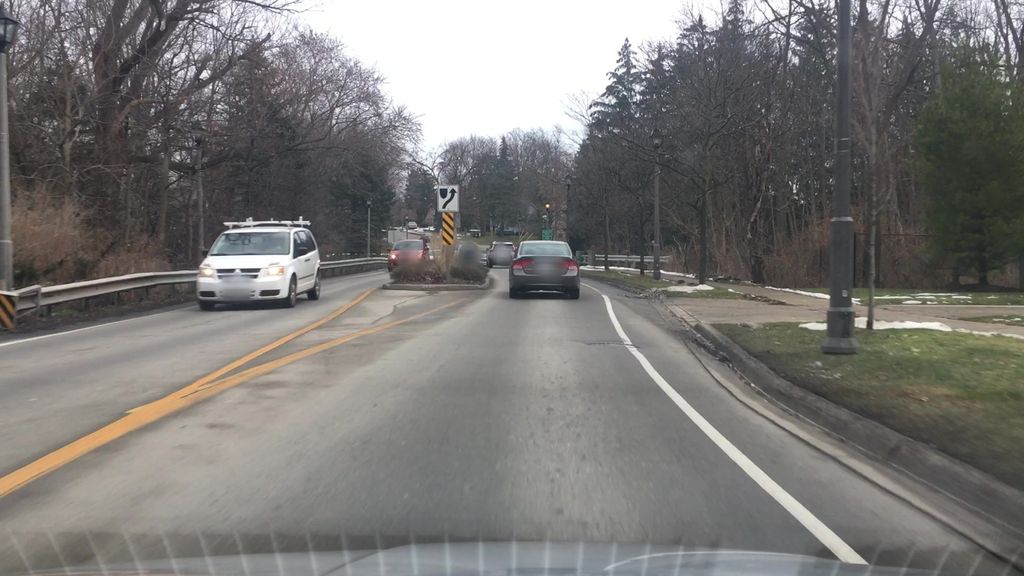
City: hamilton